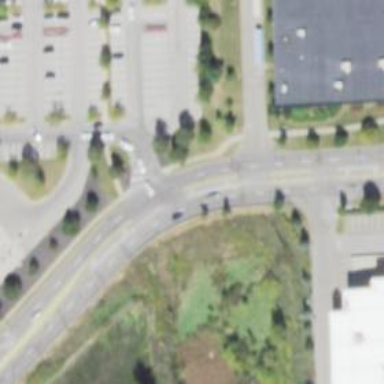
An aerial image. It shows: Asphalt unclassified road with sidewalk on the left.